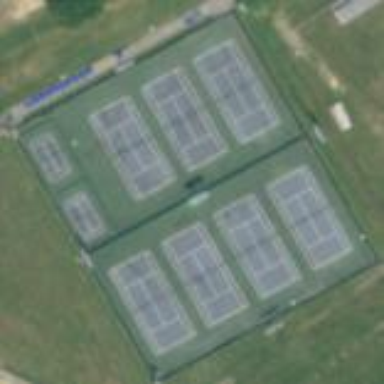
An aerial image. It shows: Sports center offering tennis and pickleball facilities on its leisure land.